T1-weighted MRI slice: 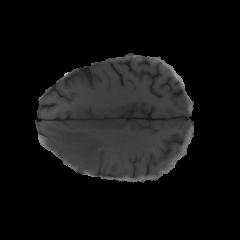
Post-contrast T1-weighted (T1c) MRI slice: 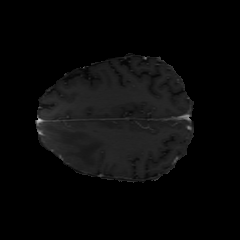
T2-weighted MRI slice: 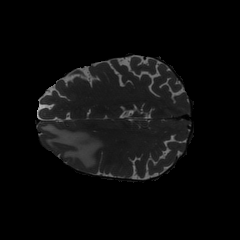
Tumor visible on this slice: yes